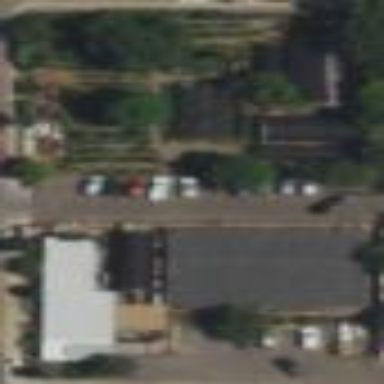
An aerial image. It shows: Garden center shop.